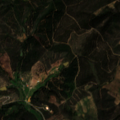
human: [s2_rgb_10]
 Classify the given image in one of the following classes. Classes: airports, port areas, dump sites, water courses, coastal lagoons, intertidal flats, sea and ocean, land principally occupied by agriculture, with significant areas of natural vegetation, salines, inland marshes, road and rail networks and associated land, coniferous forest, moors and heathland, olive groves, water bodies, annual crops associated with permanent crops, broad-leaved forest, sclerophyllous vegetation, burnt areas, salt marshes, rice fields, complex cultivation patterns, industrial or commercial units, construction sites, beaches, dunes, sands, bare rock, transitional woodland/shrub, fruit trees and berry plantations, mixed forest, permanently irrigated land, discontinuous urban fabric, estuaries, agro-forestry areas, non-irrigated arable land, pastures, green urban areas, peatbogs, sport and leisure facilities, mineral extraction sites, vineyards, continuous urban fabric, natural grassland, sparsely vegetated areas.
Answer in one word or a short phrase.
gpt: land principally occupied by agriculture, with significant areas of natural vegetation, broad-leaved forest, sclerophyllous vegetation, transitional woodland/shrub